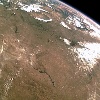
Label: land